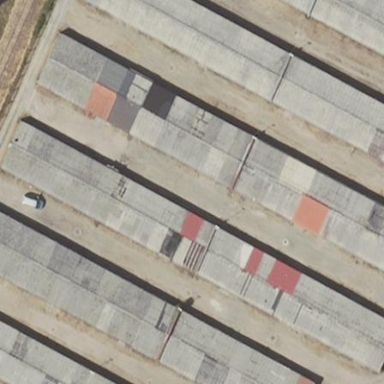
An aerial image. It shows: Group of garages.